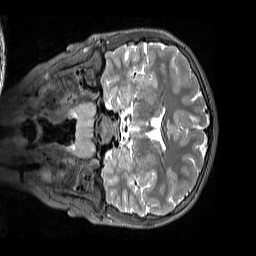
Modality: T2w
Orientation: coronal
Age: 10
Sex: female
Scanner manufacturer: siemens
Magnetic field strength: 3 T
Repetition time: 3.2 s
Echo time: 0.408 s